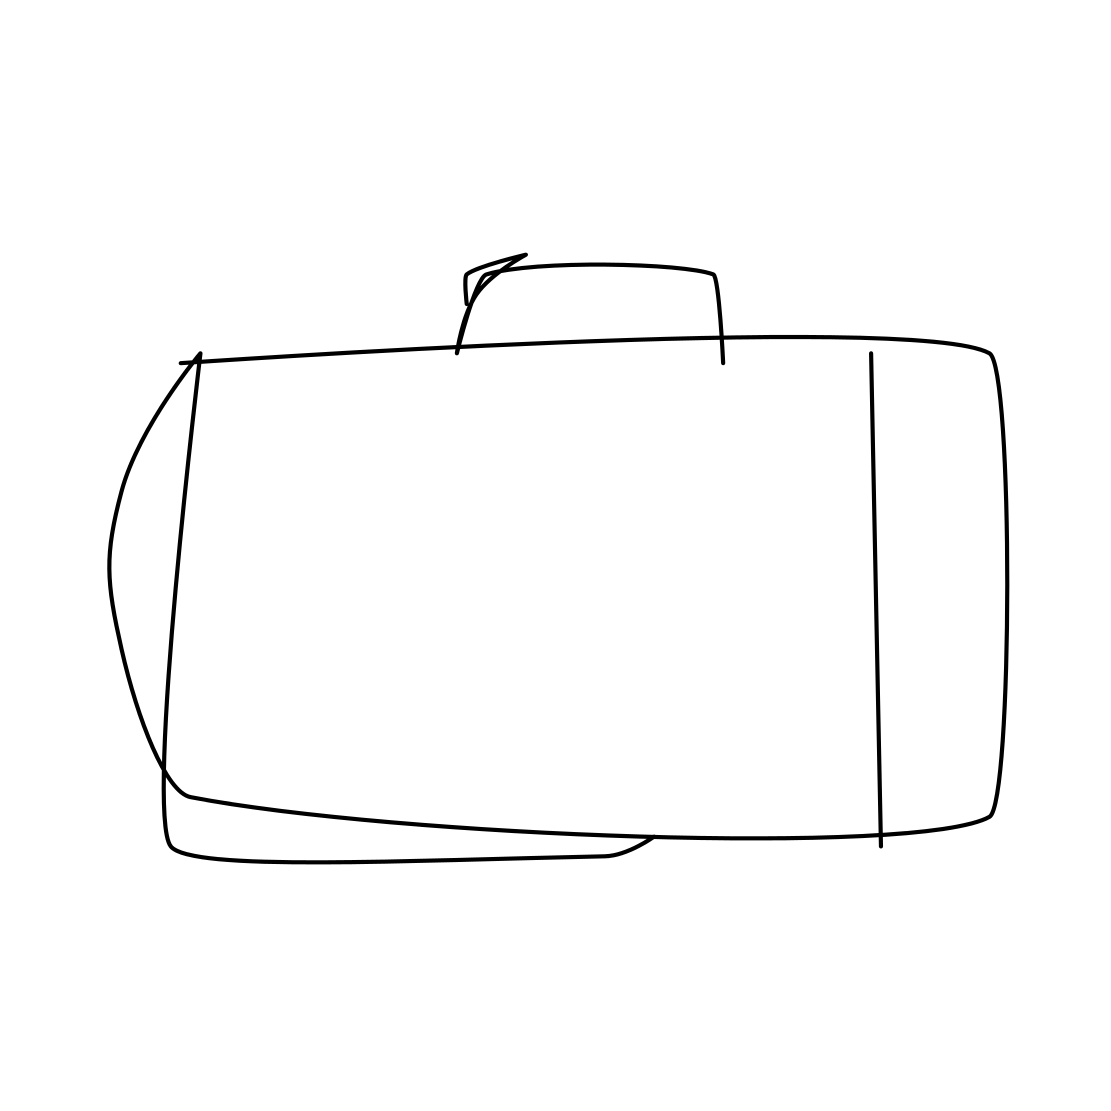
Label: suitcase